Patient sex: F
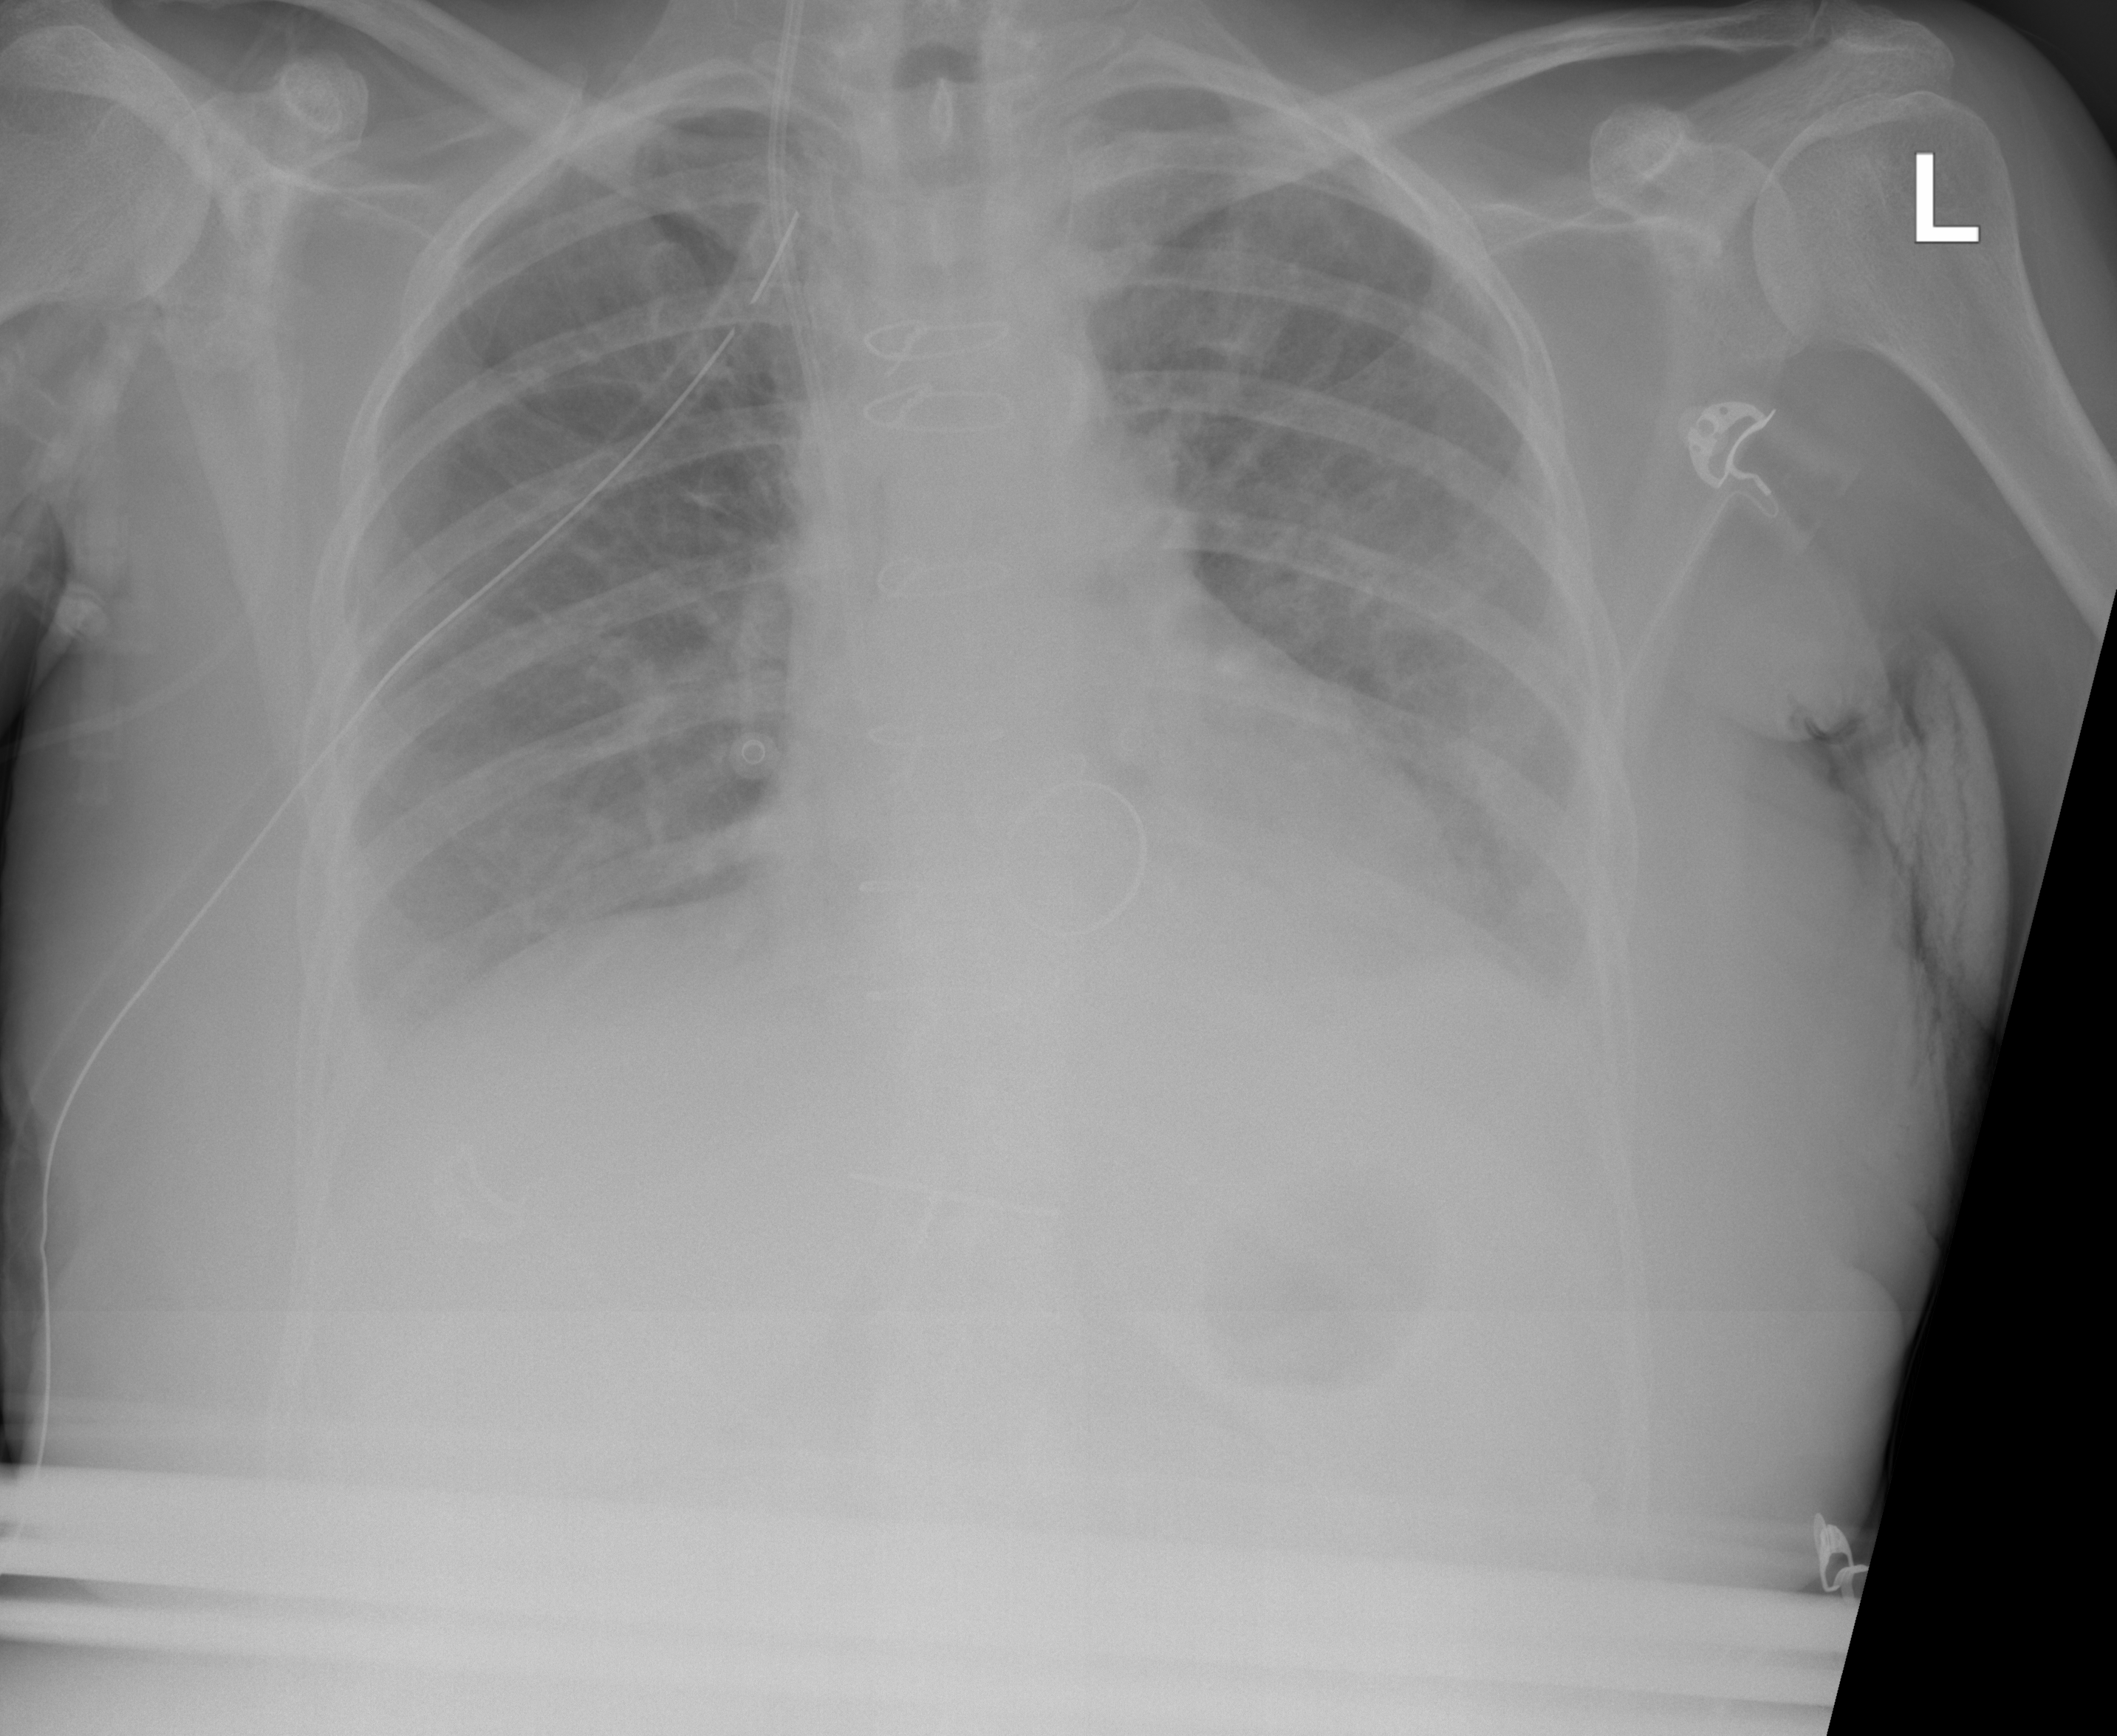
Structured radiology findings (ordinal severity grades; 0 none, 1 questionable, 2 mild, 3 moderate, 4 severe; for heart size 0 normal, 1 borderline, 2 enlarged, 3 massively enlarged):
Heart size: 1
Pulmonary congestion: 0
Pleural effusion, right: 2
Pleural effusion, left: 2
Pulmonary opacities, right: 0
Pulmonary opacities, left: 2
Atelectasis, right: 0
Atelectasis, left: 0